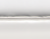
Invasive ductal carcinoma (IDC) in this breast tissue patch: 0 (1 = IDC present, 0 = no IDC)